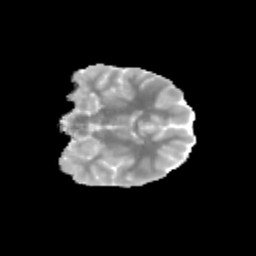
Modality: MD
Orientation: coronal
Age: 10
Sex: female
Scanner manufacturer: siemens
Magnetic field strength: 3 T
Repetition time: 3.8 s
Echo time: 0.07 s